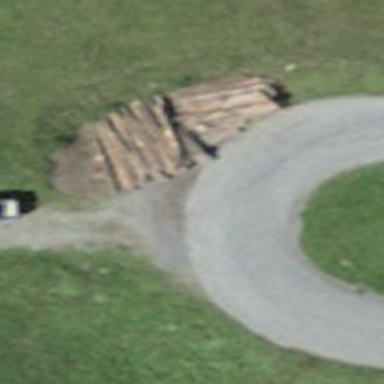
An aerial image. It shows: Bench.